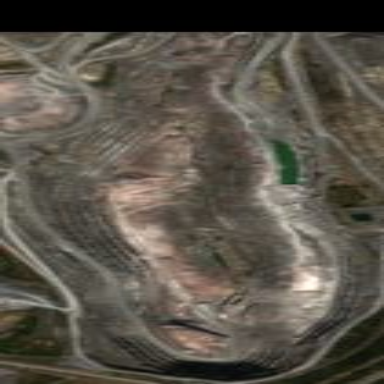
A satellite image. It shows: Quarry area.